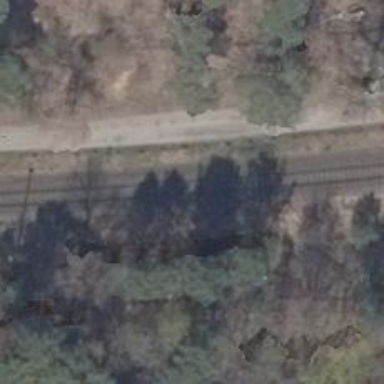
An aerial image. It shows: Solitary milestone along the railway.